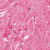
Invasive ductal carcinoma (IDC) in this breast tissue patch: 0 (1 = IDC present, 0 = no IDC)